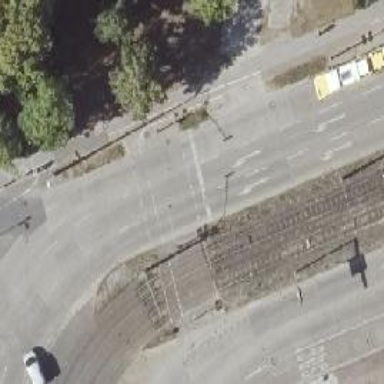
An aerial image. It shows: Road with traffic signals.